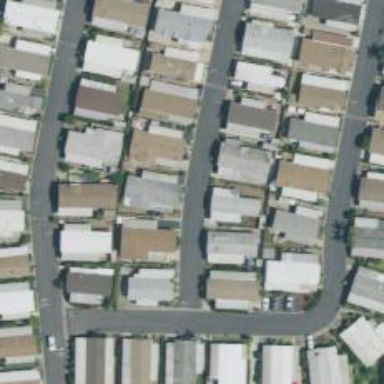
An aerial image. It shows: Living street.